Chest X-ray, PA view. Patient: 45 years old, sex F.
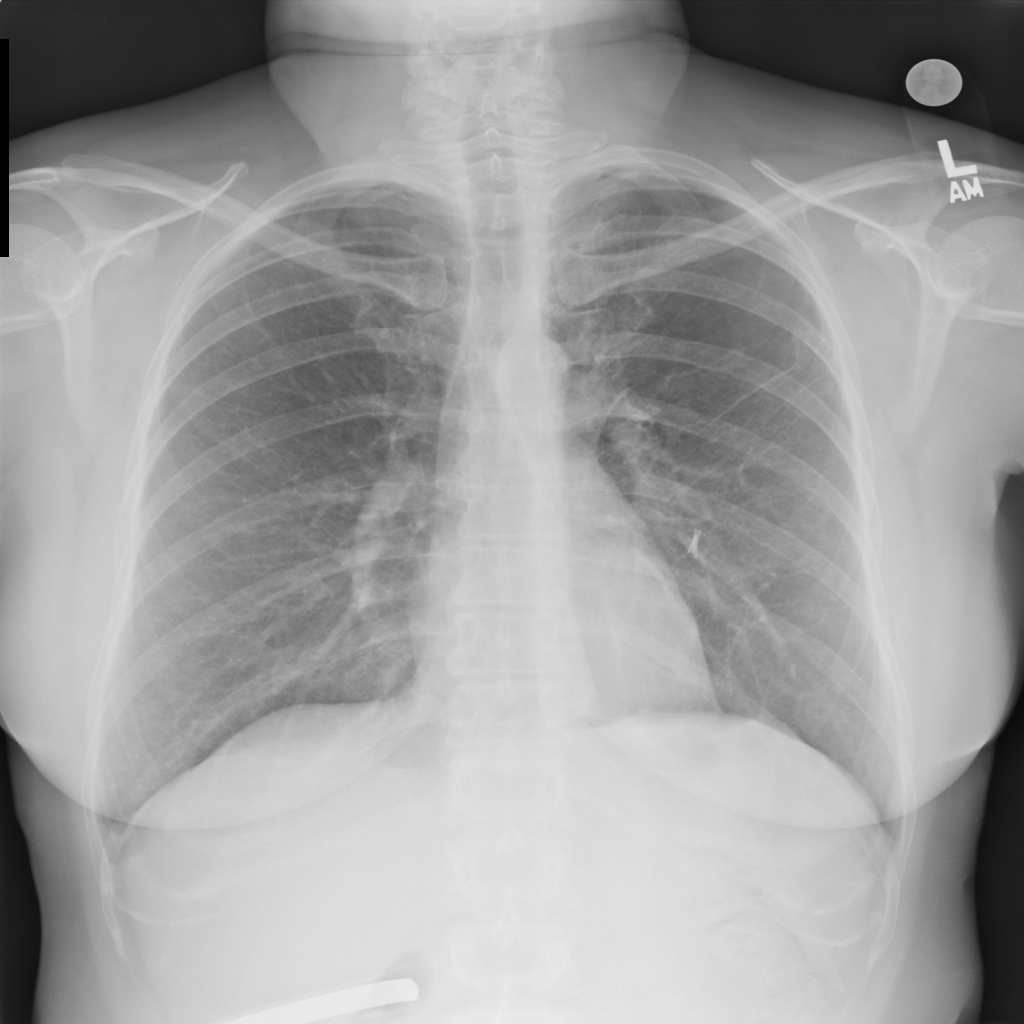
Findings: No Finding